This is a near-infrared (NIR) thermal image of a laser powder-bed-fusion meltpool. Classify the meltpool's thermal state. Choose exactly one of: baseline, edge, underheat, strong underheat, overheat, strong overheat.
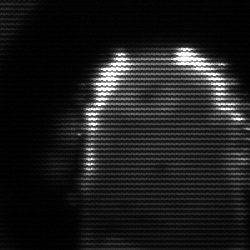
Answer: baseline